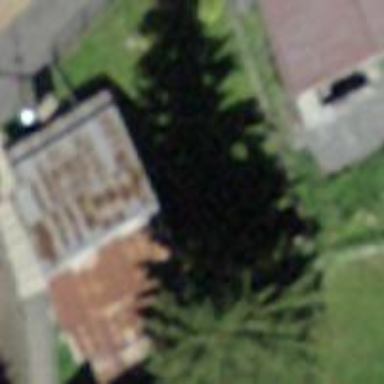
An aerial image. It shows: Barn.